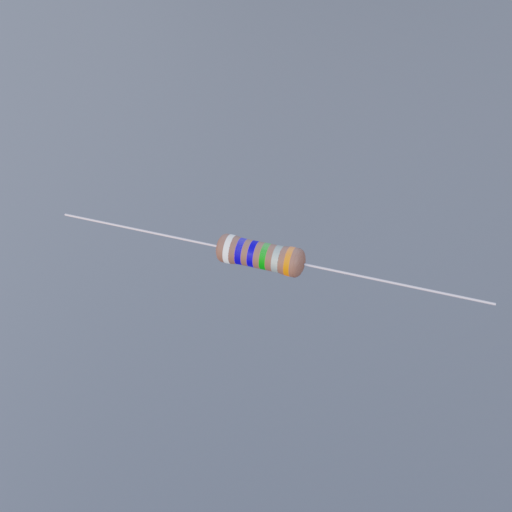
Resistor colour bands (in order): white, blue, blue, green, silver, orange